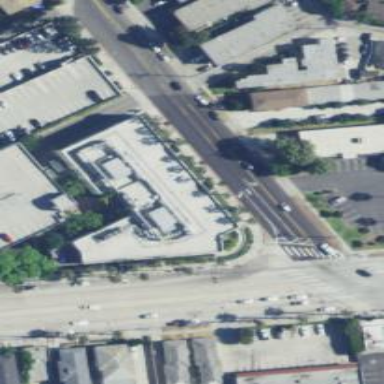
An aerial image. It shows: Healthcare clinic is depicted in the image.